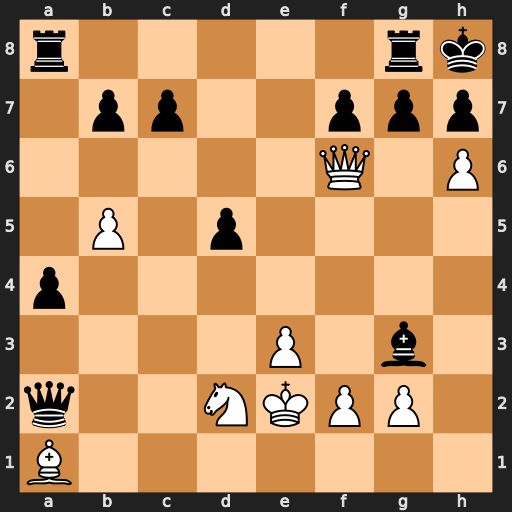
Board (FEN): r5rk/1pp2ppp/5Q1P/1P1p4/p7/4P1b1/q2NKPP1/B7
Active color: w
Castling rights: -
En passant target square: -
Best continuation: hxg7+ Rxg7 Qxg7#